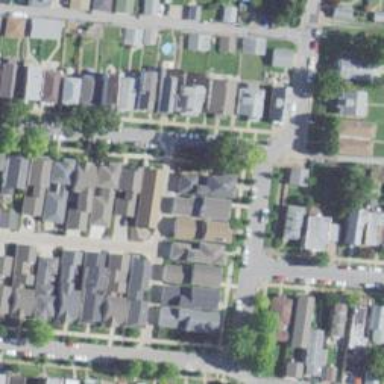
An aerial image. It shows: Alley classified as service road.